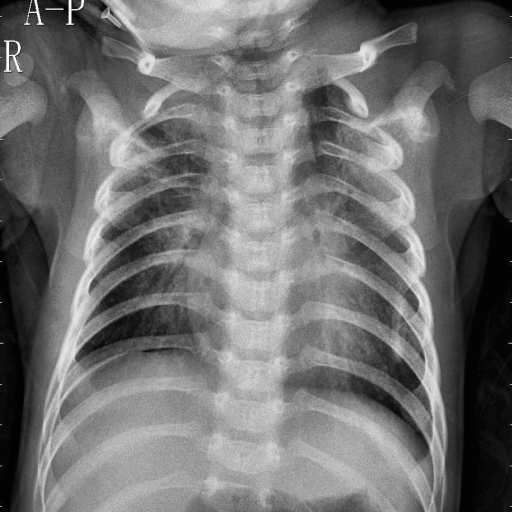
Finding: PNEUMONIA